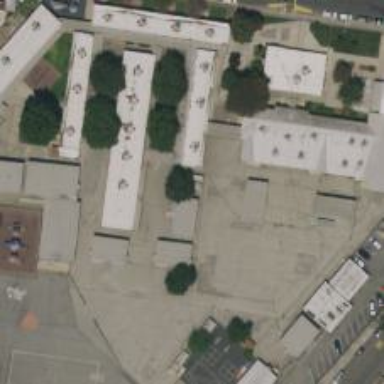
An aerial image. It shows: School.